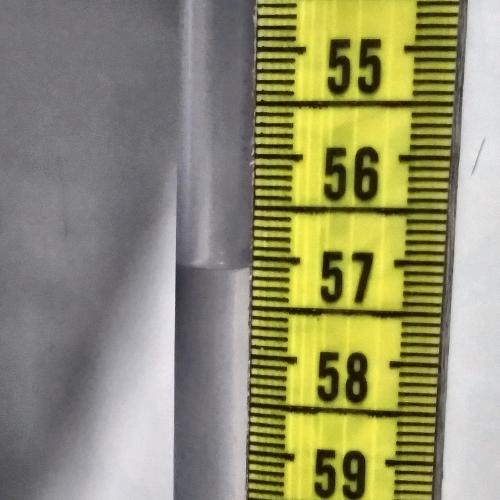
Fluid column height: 57.1 cm